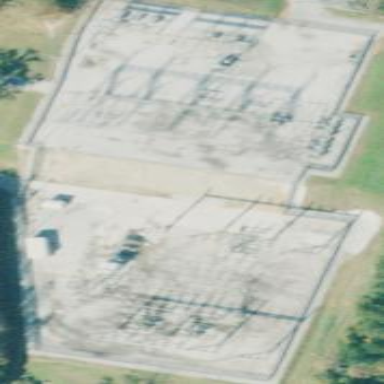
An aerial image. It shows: Power substation with transmission level designation. It is enclosed by fence.